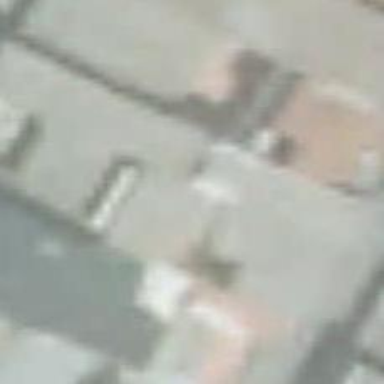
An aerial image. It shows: Residential building.